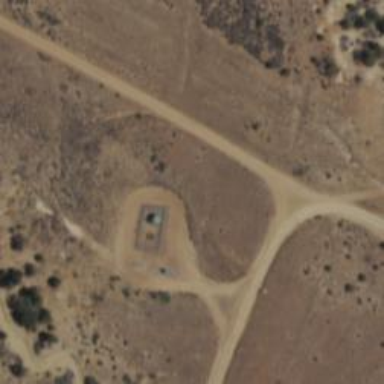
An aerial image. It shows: Storage tank with man-made structure.